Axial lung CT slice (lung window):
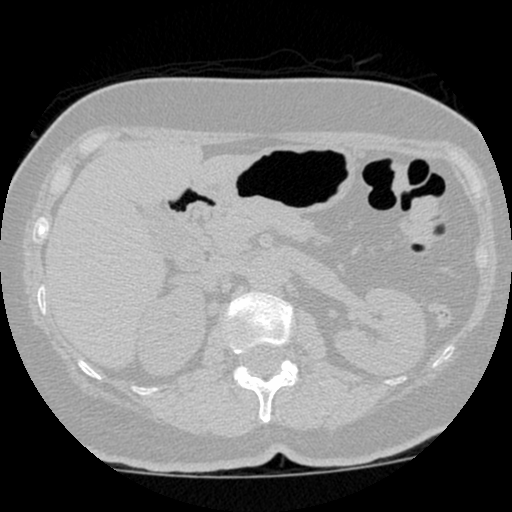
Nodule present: no